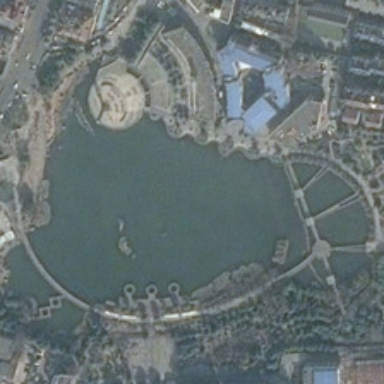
Many green trees and buildings are around an irregular pond in a park .